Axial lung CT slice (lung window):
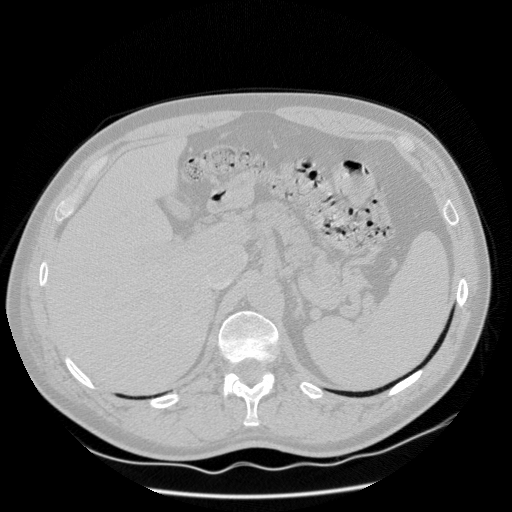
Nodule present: no